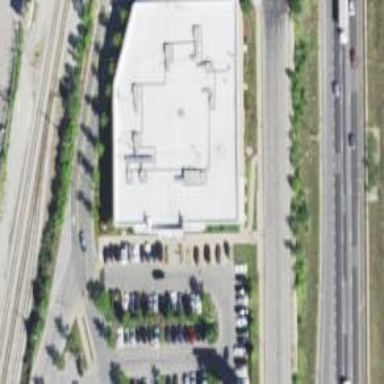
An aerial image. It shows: Retail building with fitness center on the premises.